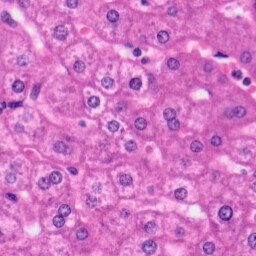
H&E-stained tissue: Liver